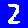
Digit: 2